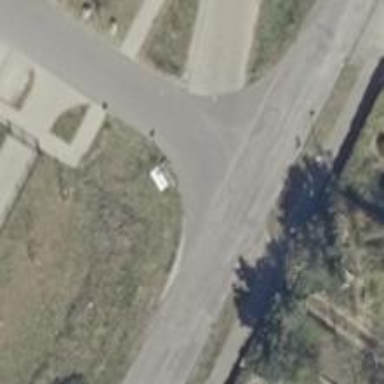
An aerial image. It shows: Road with "give way" sign.